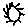
Label: sun